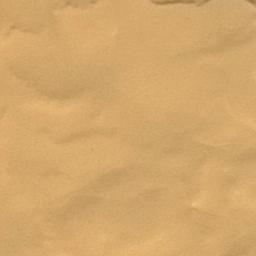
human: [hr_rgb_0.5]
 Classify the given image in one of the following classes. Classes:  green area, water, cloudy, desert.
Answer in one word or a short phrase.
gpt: desert